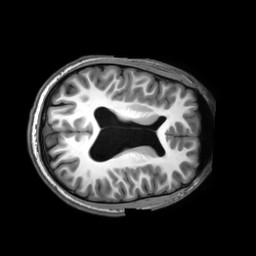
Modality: T1w
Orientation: axial
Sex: male
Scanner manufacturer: philips
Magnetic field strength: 3 T
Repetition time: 0.01231 s
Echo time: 0.003476 s